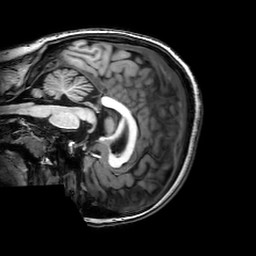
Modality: T1w
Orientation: sagittal
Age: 22
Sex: female
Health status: healthy
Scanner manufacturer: philips
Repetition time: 0.008148 s
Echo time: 0.00373 s